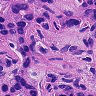
Metastatic tissue present: yes